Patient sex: F
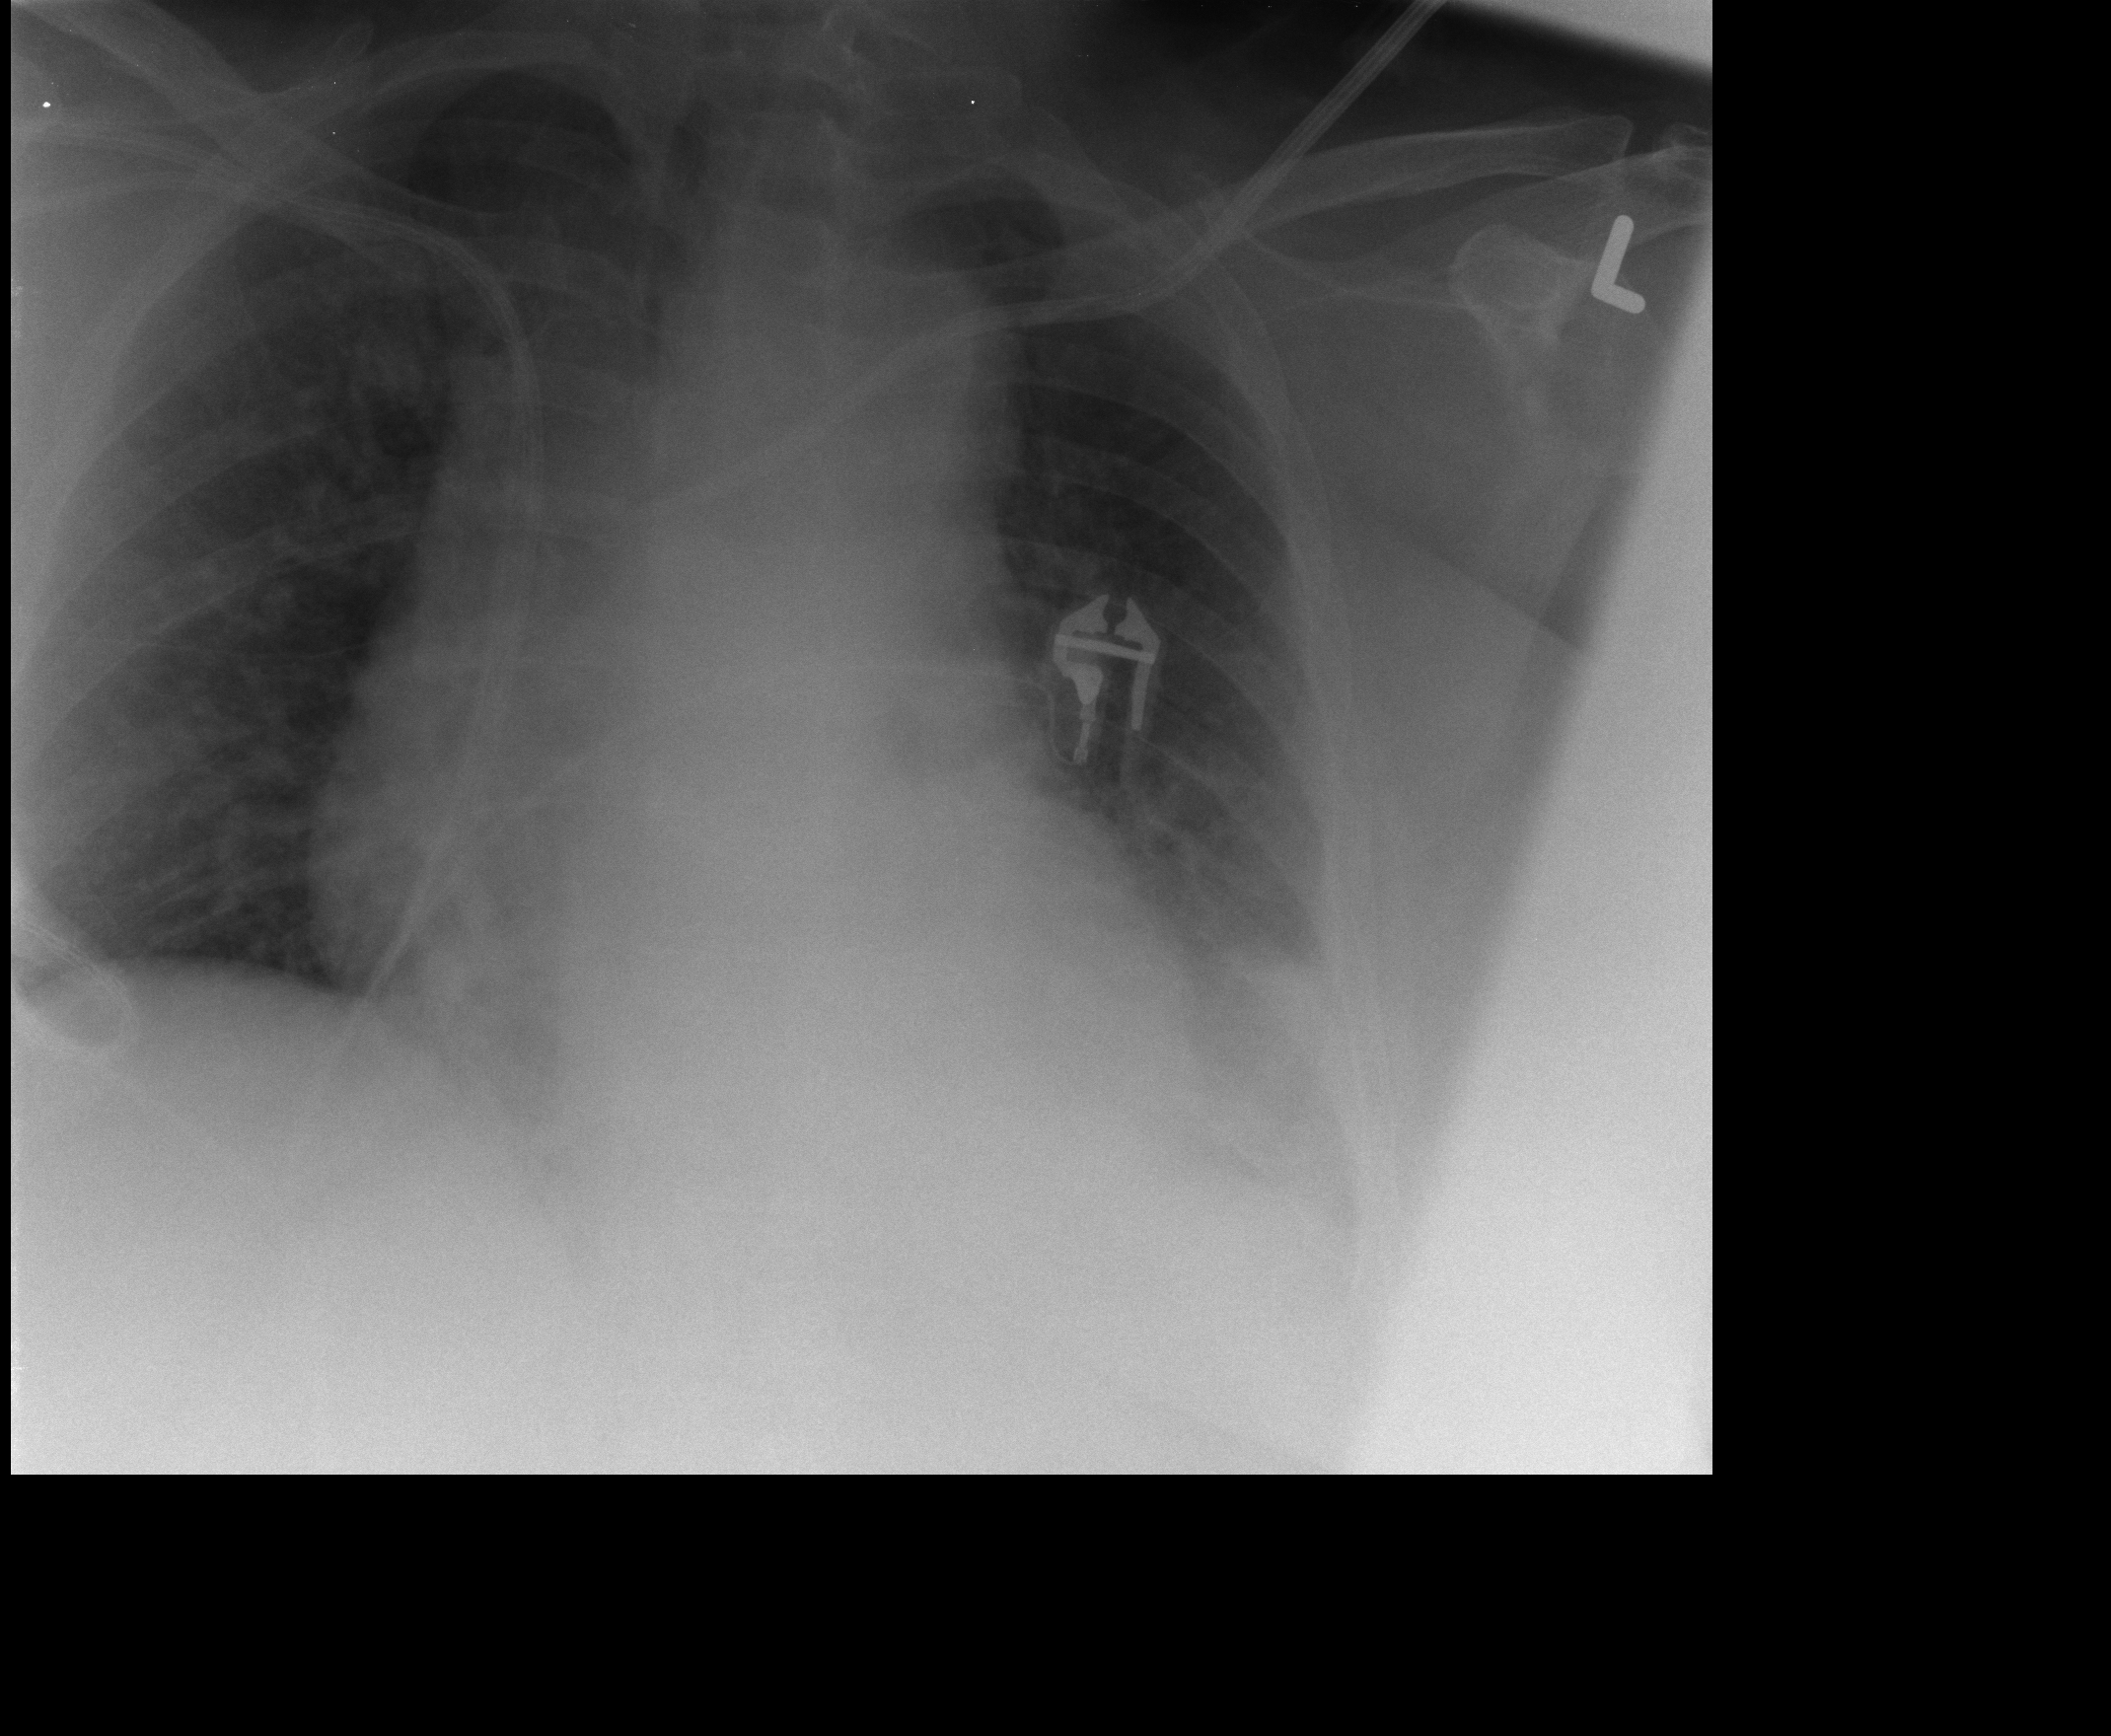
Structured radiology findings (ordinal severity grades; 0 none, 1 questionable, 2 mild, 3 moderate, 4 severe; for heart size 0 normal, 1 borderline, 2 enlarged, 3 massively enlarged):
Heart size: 2
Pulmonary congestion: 3
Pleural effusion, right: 0
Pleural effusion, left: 1
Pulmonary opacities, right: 0
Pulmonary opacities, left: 0
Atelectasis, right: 2
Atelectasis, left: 2